Question: NOTE: I completely revised the question and turned it into an example project specifically for this question, so Nicks answer doesn't really make sense anymore. wxQuestionMain.h and wxQuestionMain.cpp are mildly modified wxWidget files, auto generated by Code::Blocks.

When I click the "Go" button I want the button event in "wxQuestionMain.cpp" to call "somefunction()" which is inside "otherFile.cpp". That works just fine. But I then want to change the text in the textbox "txtCtrl1" from inside "somefunction()" and that won't work because "somefunction()" is not part of the wxWidget class, and I don't want it to be. The wxwidget class is created in "wxQuestionMain.h".
wxQuestionMain.h -> Just creates the class
'''
#ifndef WXQUESTIONMAIN_H
#define WXQUESTIONMAIN_H
#define BOOST_FILESYSTEM_VERSION 2
#ifndef WX_PRECOMP
#include <wx/wx.h>
#endif
#include "wxQuestionApp.h"
#include <wx/button.h>
#include <wx/statline.h>
class wxQuestionDialog: public wxDialog
{
public:
wxQuestionDialog(wxDialog *dlg, const wxString& title);
~wxQuestionDialog();
protected:
enum
{
idBtnGo = 1000
};
wxStaticText* m_staticText1;
wxStaticLine* m_staticline1;
wxButton* BtnGo;
wxTextCtrl* textCtrl1;
private:
void OnClose(wxCloseEvent& event);
void OnGo(wxCommandEvent& event);
DECLARE_EVENT_TABLE()
};
void somefunction();
#endif // WXQUESTIONMAIN_H
'''
wxQuestionMain.cpp -> Lots of yadda yadda and then at the very bottom the function that handles the buttonclick event.
'''
#ifdef WX_PRECOMP
#include "wx_pch.h"
#endif
#ifdef __BORLANDC__
#pragma hdrstop
#endif //__BORLANDC__
#include "wxQuestionMain.h"
//helper functions
enum wxbuildinfoformat {
short_f, long_f };
wxString wxbuildinfo(wxbuildinfoformat format)
{
wxString wxbuild(wxVERSION_STRING);
if (format == long_f )
{
#if defined(__WXMSW__)
wxbuild << _T("-Windows");
#elif defined(__WXMAC__)
wxbuild << _T("-Mac");
#elif defined(__UNIX__)
wxbuild << _T("-Linux");
#endif
#if wxUSE_UNICODE
wxbuild << _T("-Unicode build");
#else
wxbuild << _T("-ANSI build");
#endif // wxUSE_UNICODE
}
return wxbuild;
}
BEGIN_EVENT_TABLE(wxQuestionDialog, wxDialog)
EVT_CLOSE(wxQuestionDialog::OnClose)
EVT_BUTTON(idBtnGo, wxQuestionDialog::OnGo)
END_EVENT_TABLE()
wxQuestionDialog::wxQuestionDialog(wxDialog *dlg, const wxString &title)
: wxDialog(dlg, -1, title)
{
this->SetSizeHints(wxDefaultSize, wxDefaultSize);
wxBoxSizer* bSizer1;
bSizer1 = new wxBoxSizer(wxHORIZONTAL);
m_staticText1 = new wxStaticText(this, wxID_ANY, wxT("Welcome To
wxWidgets"), wxDefaultPosition, wxDefaultSize, 0);
m_staticText1->SetFont(wxFont(20, 74, 90, 90, false, wxT("Arial")));
bSizer1->Add(m_staticText1, 0, wxALL|wxEXPAND, 5);
wxBoxSizer* bSizer2;
bSizer2 = new wxBoxSizer(wxVERTICAL);
wxPoint textCtrl1Position(5,5); //Position
wxSize textCtrl1size(120,25); //Size
textCtrl1 = new wxTextCtrl(this, wxID_ANY, "hi", wxDefaultPosition, wxDefaultSize, 0, wxDefaultValidator, "textCtrl1"); //Create textCtrl
bSizer2->Add(textCtrl1, 0, wxALL|wxEXPAND, 5); //Add to sizer
m_staticline1 = new wxStaticLine(this, wxID_ANY, wxDefaultPosition, wxDefaultSize, wxLI_HORIZONTAL);
bSizer2->Add(m_staticline1, 0, wxALL|wxEXPAND, 5);
BtnGo = new wxButton(this, idBtnGo, wxT("&Go"), wxDefaultPosition, wxDefaultSize, 0);
bSizer2->Add(BtnGo, 0, wxALL, 5);
bSizer1->Add(bSizer2, 1, wxEXPAND, 5);
this->SetSizer(bSizer1);
this->Layout();
bSizer1->Fit(this);
}
wxQuestionDialog::~wxQuestionDialog()
{
}
void wxQuestionDialog::OnClose(wxCloseEvent &event)
{
Destroy();
}
void wxQuestionDialog::OnGo(wxCommandEvent &event)
{
somefunction();
}
'''
otherFile.cpp:
'''
#include "wxQuestionMain.h"
void somefunction()
{
//Try to change the text in textCtrl1
wxQuestionDialog::textCtrl1->AppendText("Red text
");
}
'''
Produces:
'''
error: 'wxTextCtrl* wxQuestionDialog::textCtrl1' is protected
error: invalid use of non-static data member 'wxQuestionDialog::textCtrl1'
'''
So I moved 'wxTextCtrl* textCtrl1;' in 'wxQuestionMain.h' from 'protected' to 'public'
Produces:
'''
error: invalid use of non-static data member 'wxQuestionDialog::textCtrl1'
'''
The class in wxQuestionMain.h seems to sais 'class wxQuestionDialog: public wxDialog'
I don't know what that "public" part means, I've never seen a class be created like that before, but I'm going to try to change 'otherFile.cpp' so it sais wxDialog instead of wxQuestionDialog.
'''
#include "wxQuestionMain.h"
void somefunction()
{
//Try to change the text in textCtrl1
wxDialog::textCtrl1->AppendText("Red text
");
}
'''
Produces:
'''
error: 'textCtrl1' is not a member of 'wxDialog'
'''
I'm at a loss here.. how can I update the text in "textCtrl1" without adding "somefunction()" to the wxWidget class?
CodeBlocks auto generated 2 other files, not sure if they are important, but here they are.
wxQuestionApp.cpp
'''
#ifdef WX_PRECOMP
#include "wx_pch.h"
#endif
#ifdef __BORLANDC__
#pragma hdrstop
#endif //__BORLANDC__
#include "wxQuestionApp.h"
#include "wxQuestionMain.h"
IMPLEMENT_APP(wxQuestionApp);
bool wxQuestionApp::OnInit()
{
wxQuestionDialog* dlg = new wxQuestionDialog(0L, _("wxWidgets Application Template"));
dlg->Show();
return true;
}
'''
wxQuestionApp.h
'''
#ifndef WXQUESTIONAPP_H
#define WXQUESTIONAPP_H
#include <wx/app.h>
class wxQuestionApp : public wxApp
{
public:
virtual bool OnInit();
};
#endif // WXQUESTIONAPP_H
'''
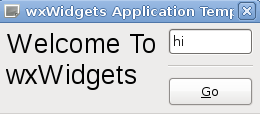
Answer: 'addtolistbox2' is a private member method of 'gfxDialog' - even if you have a properly constructed object, you wouldn't be able to call that method from outside a 'gfxDialog' instance. At the very you need to move 'addtolistbox2' to 'public:' from 'private:', and then call it on a properly constructed instance (the constructor requires arguments but your code doesn't provide them):
'''
gfxDialog testtime(0, "test");
testtime.addtolistbox2("somestring");
'''
(The only valid constructor requires a parent dialog and a title string:
'''
class gfxDialog: public wxDialog
{
public:
gfxDialog(wxDialog *dlg, const wxString& title);
'''
if I remember my wxWidgets properly, the parent may be NULL, but of course you still have to provide the argument)